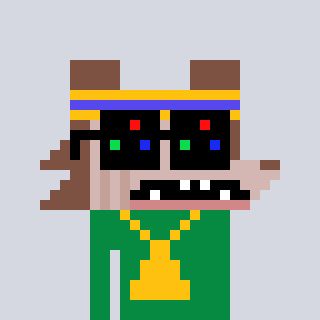
a pixel art character with square black sunglasses, a werewolf-shaped head and a green-colored body on a cool background